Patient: sex M, age 46
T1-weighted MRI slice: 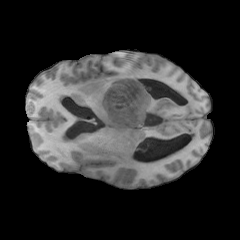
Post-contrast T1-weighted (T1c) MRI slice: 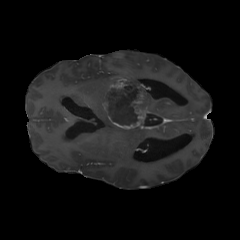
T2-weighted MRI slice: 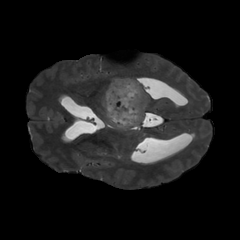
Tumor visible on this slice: yes
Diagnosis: Glioblastoma, IDH-wildtype
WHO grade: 4